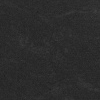
Atmospheric dust classification: dusty